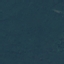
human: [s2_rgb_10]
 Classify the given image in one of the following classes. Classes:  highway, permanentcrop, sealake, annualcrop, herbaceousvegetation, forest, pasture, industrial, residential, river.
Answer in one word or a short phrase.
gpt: Forest